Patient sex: M
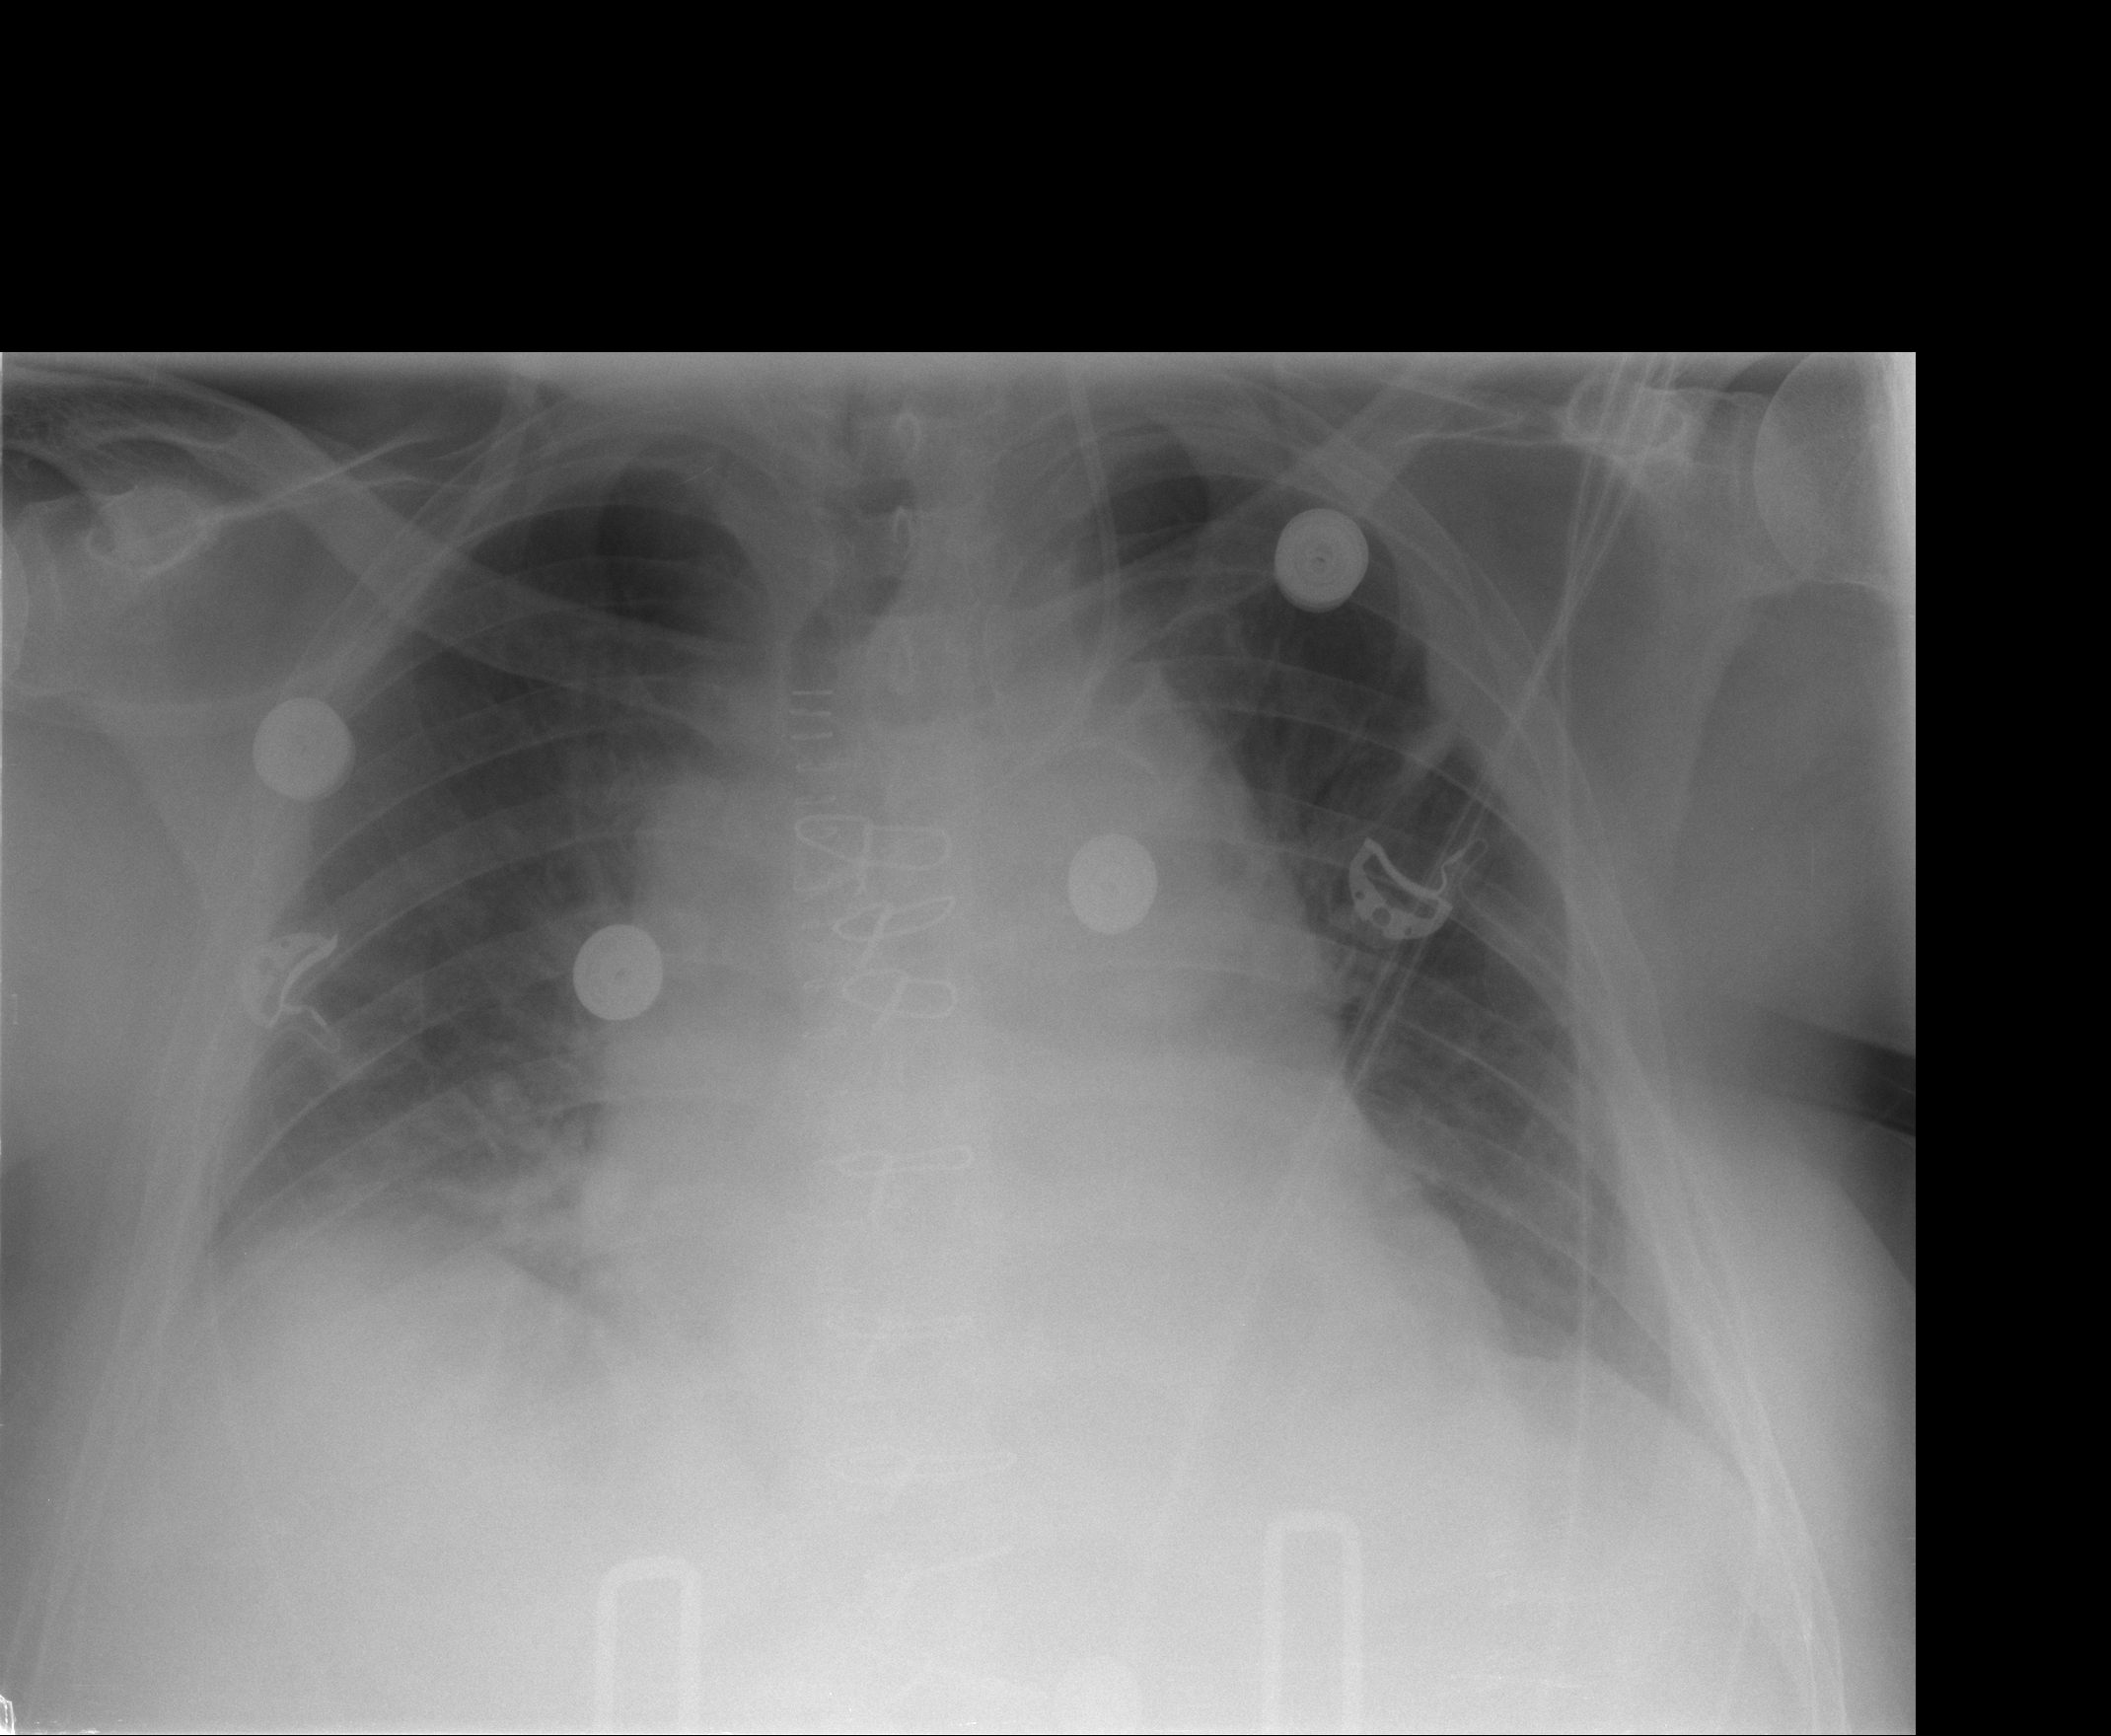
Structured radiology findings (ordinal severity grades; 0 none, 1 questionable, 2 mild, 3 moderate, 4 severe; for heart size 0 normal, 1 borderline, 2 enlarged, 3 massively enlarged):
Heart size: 2
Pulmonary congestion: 3
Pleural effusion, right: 0
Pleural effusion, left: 0
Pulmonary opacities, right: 2
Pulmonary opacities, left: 0
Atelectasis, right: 2
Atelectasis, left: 1